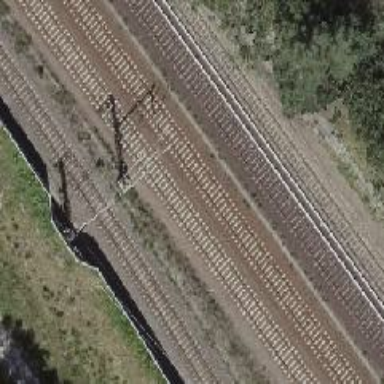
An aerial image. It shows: Milestone along the railway track with catenary mast.